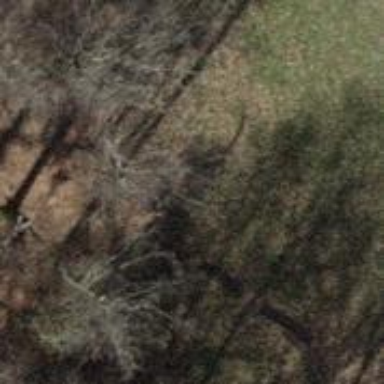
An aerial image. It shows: Brown bench.